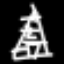
Label: The Eiffel Tower